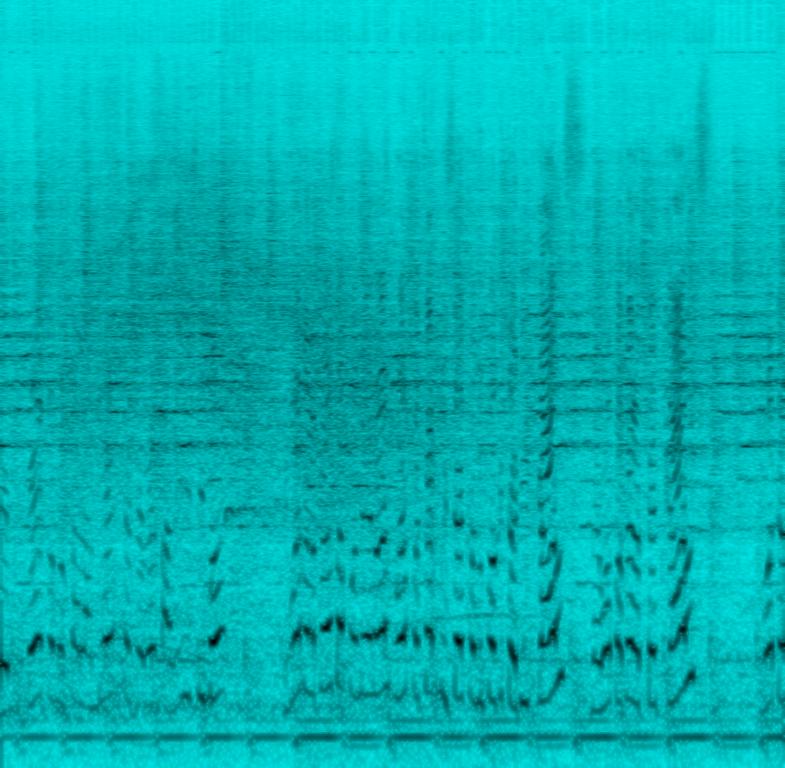
The low quality recording features an electro song playing in the background, while there is a muffled male vocal being interviewed. It sounds muffled and loud. The recording is noisy and in mono.